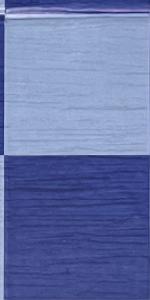
Label: Empty